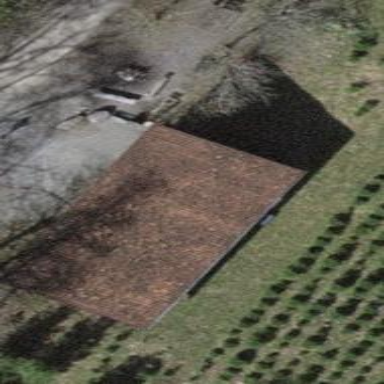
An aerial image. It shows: Shelter in the form of picnic shelter attached to building.